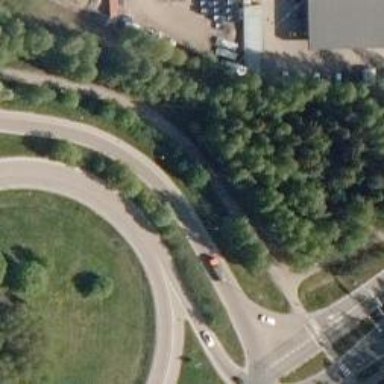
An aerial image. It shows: Trunk link road with asphalt surface.